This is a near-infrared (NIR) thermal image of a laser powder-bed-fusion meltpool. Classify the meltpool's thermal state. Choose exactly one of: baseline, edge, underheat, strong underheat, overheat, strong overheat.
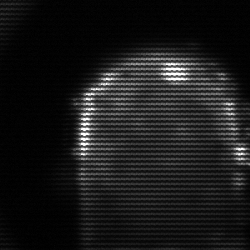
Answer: baseline